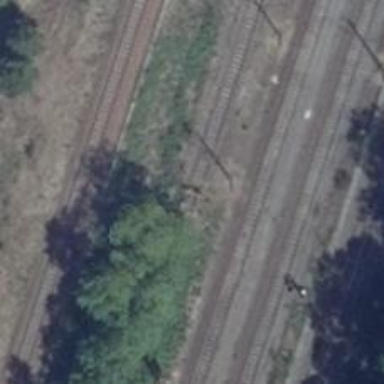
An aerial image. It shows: Rail yard with electrified contact lines for the trains.